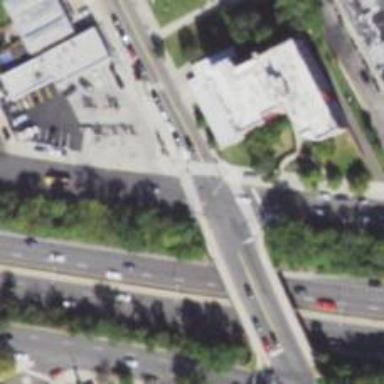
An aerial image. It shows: Marked crossing on the road.